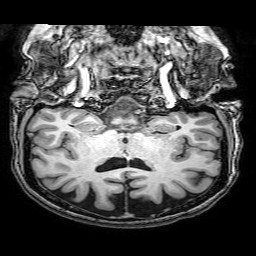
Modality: T1w
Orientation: sagittal
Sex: female
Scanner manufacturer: philips
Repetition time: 0.008166 s
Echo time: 0.00374 s